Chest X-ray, PA view. Patient: 34 years old, sex M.
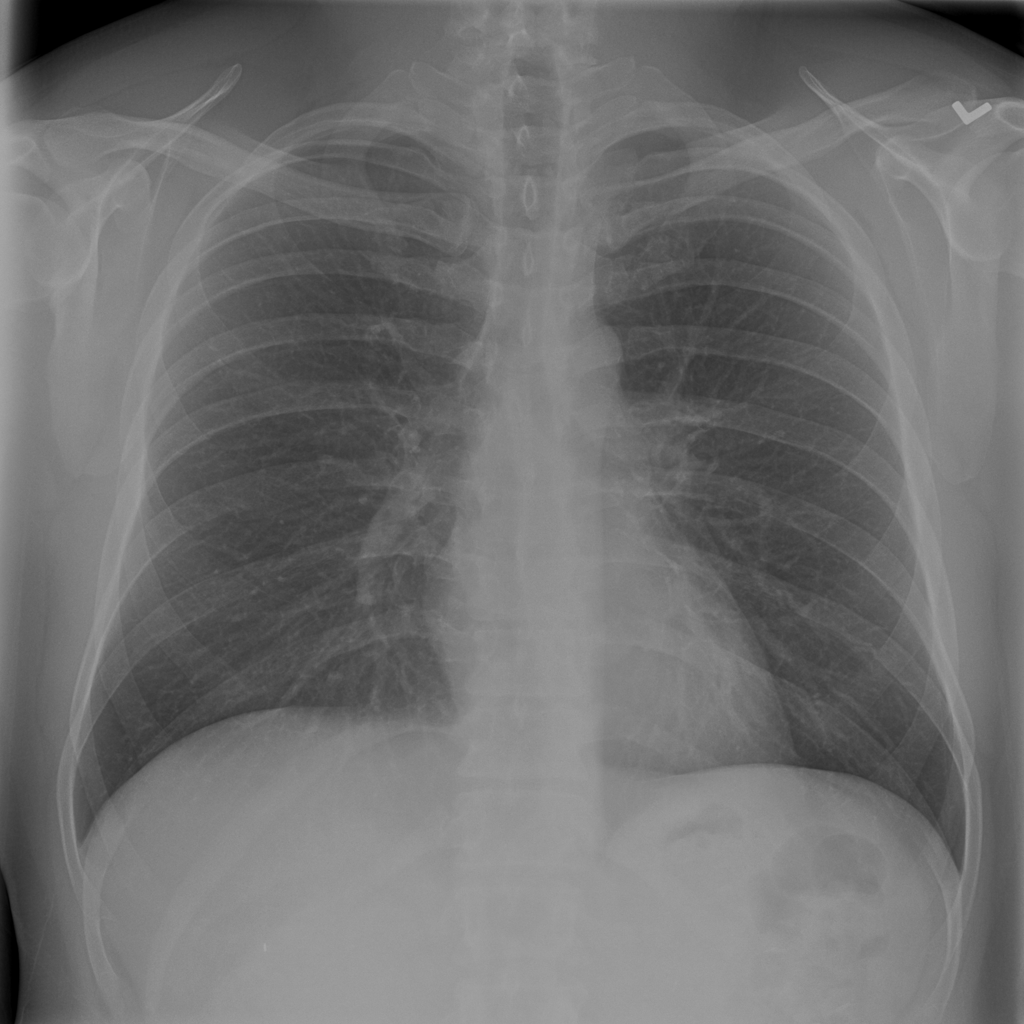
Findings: No Finding